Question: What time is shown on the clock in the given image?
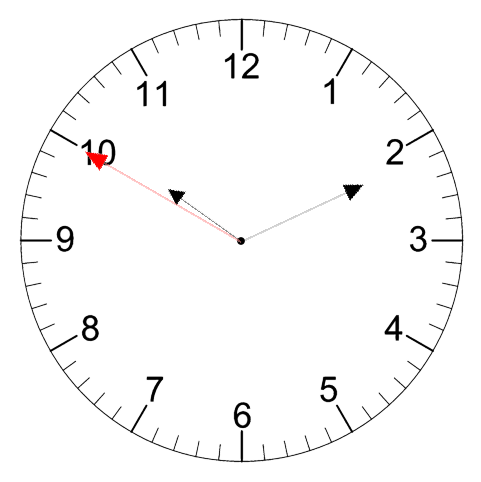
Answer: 10:10:50